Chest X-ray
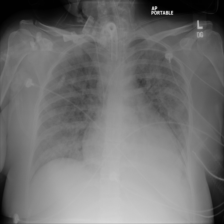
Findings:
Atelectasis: negative
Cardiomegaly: positive
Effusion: negative
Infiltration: negative
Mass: negative
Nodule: negative
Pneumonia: negative
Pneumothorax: negative
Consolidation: negative
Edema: negative
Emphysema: negative
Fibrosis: negative
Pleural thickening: negative
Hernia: negative